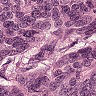
Metastatic tissue present: yes